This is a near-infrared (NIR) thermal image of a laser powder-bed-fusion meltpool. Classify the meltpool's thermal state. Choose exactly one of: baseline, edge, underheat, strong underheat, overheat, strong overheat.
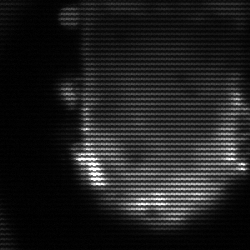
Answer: baseline